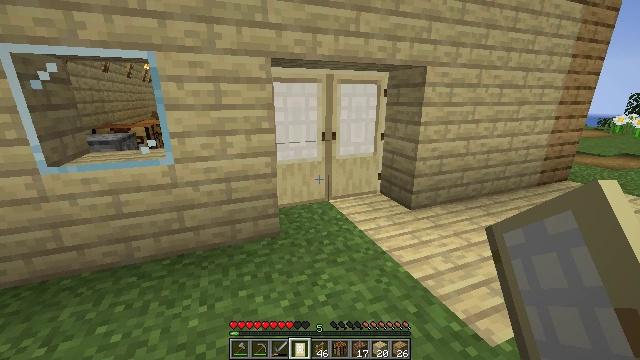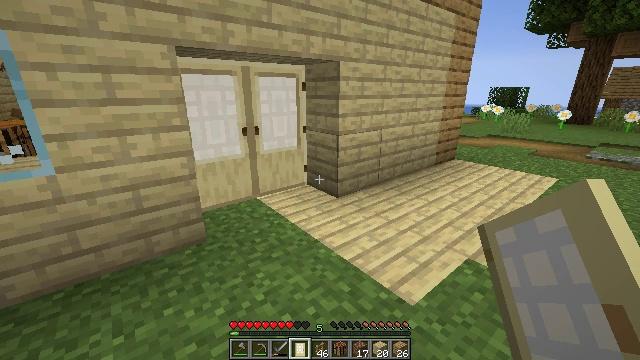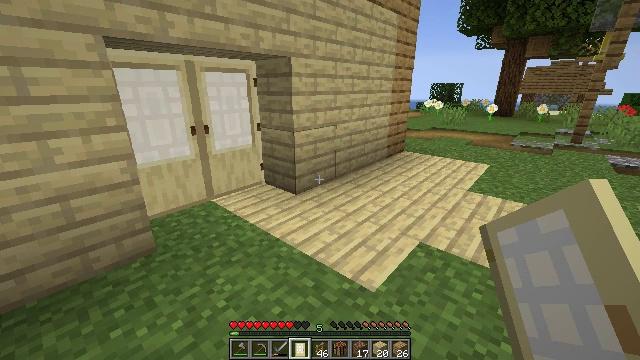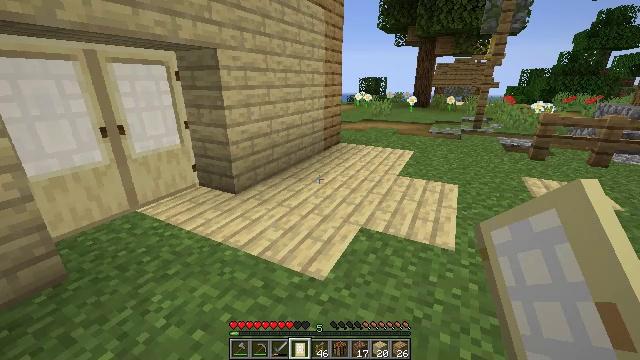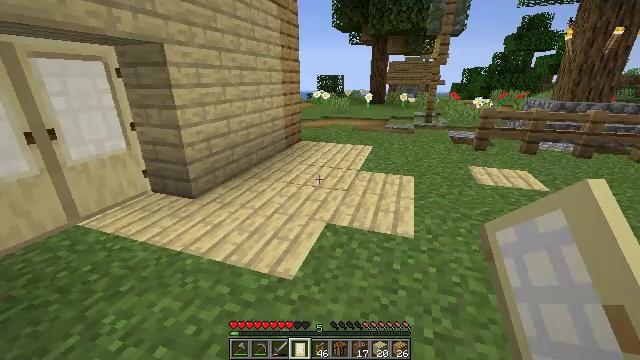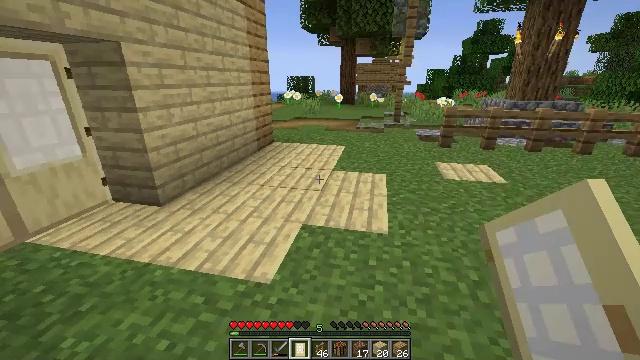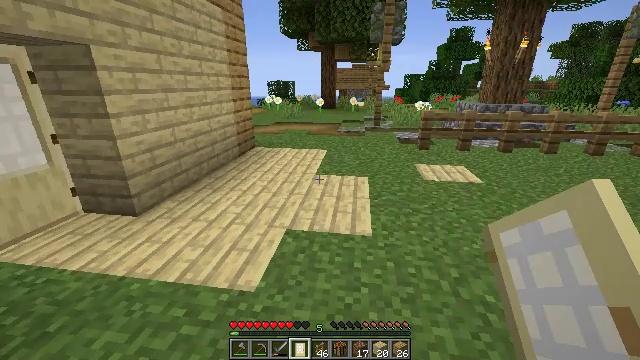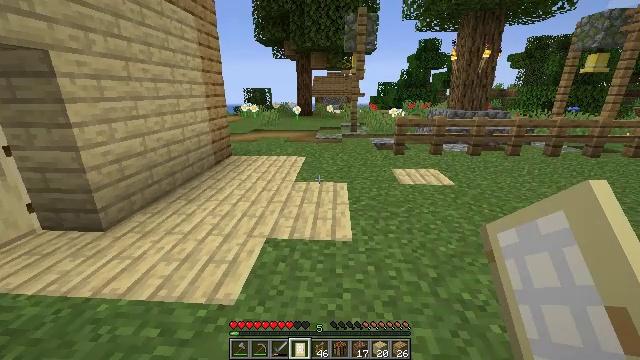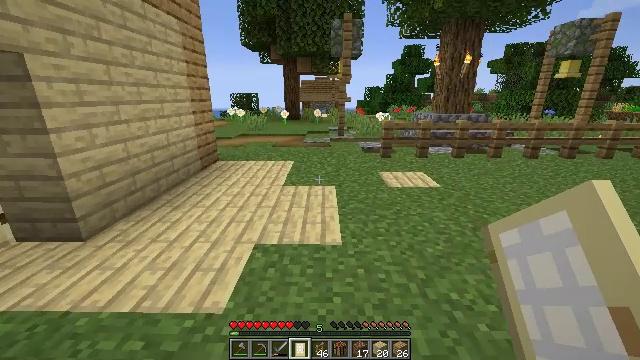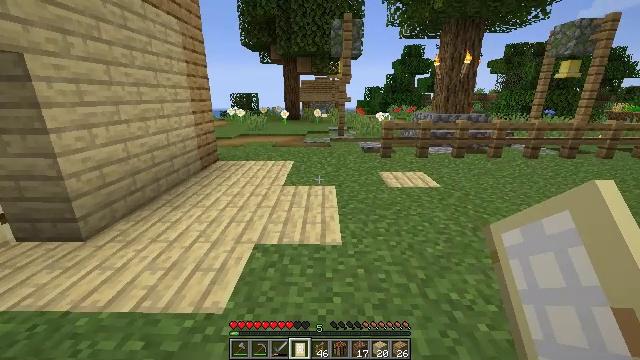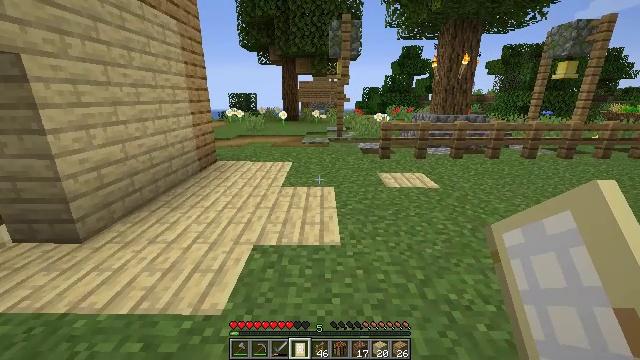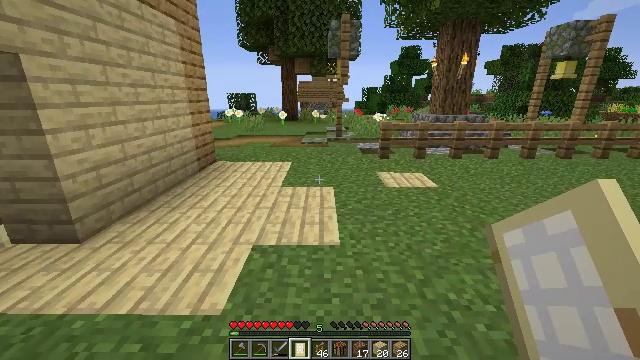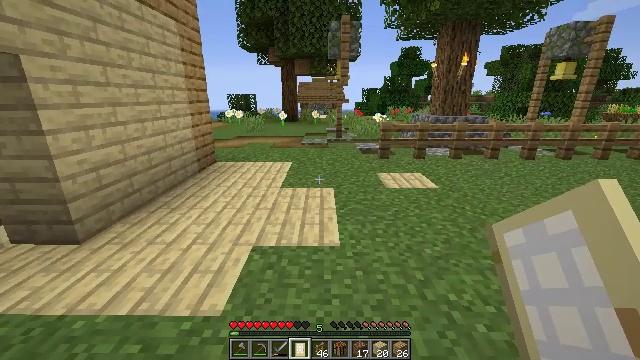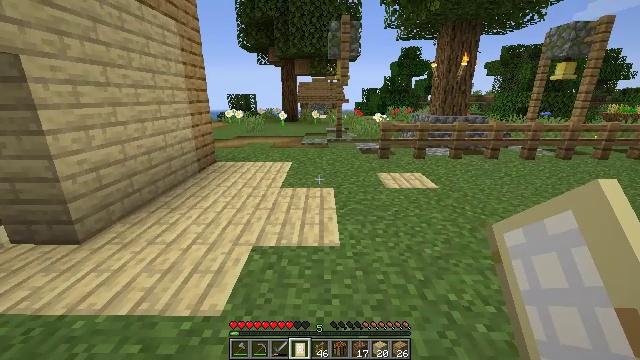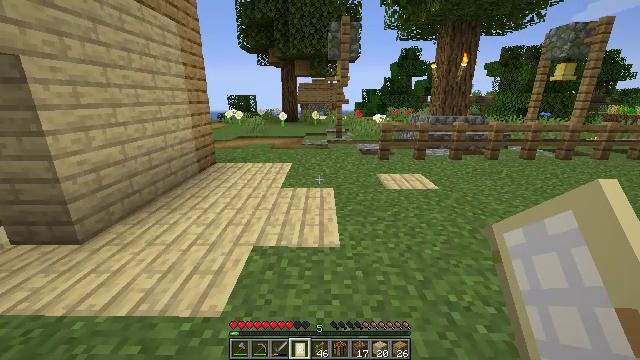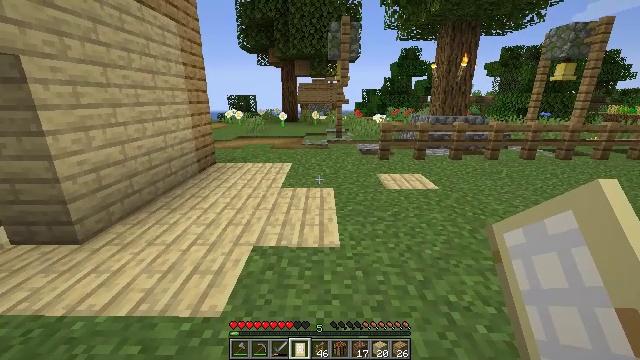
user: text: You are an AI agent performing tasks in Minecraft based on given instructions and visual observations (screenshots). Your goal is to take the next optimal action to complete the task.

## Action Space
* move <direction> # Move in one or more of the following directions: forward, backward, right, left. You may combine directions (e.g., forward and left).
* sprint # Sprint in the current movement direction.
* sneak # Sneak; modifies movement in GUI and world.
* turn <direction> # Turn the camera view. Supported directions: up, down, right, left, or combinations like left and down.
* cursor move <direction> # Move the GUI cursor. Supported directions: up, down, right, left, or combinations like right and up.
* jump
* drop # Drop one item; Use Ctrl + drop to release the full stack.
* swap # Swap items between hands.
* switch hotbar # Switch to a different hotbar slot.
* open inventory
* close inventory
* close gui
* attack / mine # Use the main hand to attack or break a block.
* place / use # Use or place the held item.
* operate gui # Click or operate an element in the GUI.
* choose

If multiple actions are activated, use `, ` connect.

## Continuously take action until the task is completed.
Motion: motion action
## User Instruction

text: Remove birch planks to collect them.
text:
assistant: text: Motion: turn right and down
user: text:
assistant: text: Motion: turn right
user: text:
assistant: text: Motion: turn right and down
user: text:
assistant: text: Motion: turn right
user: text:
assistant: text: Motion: turn right
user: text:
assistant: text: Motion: turn right
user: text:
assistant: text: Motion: turn right and up
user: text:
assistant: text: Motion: turn right
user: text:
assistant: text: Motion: no_op
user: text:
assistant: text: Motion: no_op
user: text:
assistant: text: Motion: no_op
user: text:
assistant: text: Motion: no_op
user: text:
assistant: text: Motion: no_op
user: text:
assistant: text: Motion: no_op
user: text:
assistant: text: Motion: no_op
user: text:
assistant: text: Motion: no_op
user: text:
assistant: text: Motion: no_op
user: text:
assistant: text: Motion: no_op
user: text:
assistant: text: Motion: turn left
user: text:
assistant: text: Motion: turn left
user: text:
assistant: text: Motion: turn left
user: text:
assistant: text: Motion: no_op
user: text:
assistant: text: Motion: no_op
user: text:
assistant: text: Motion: no_op
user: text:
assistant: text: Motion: no_op
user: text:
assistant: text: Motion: no_op
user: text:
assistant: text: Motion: no_op
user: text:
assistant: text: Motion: no_op
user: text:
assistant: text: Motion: no_op
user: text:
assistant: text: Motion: no_op